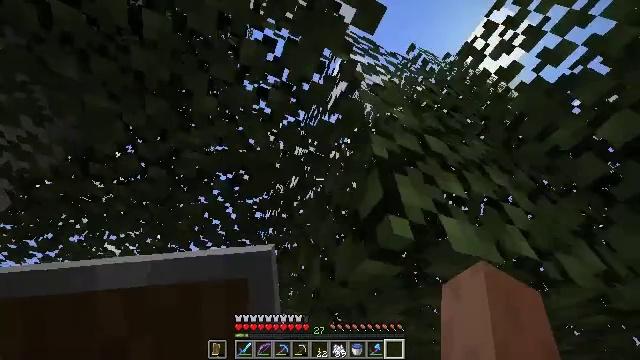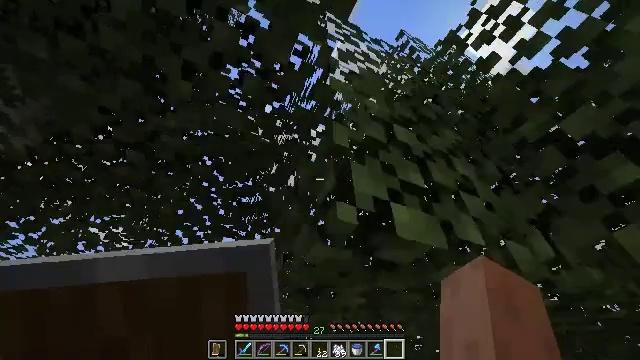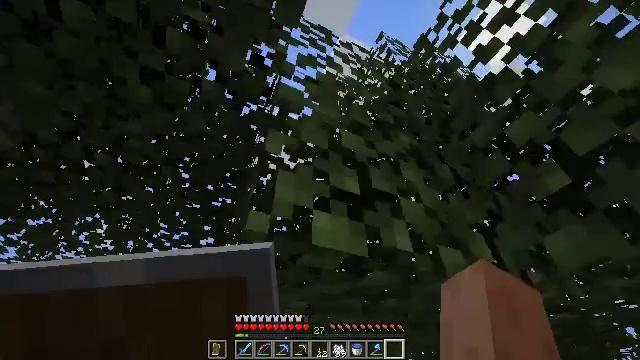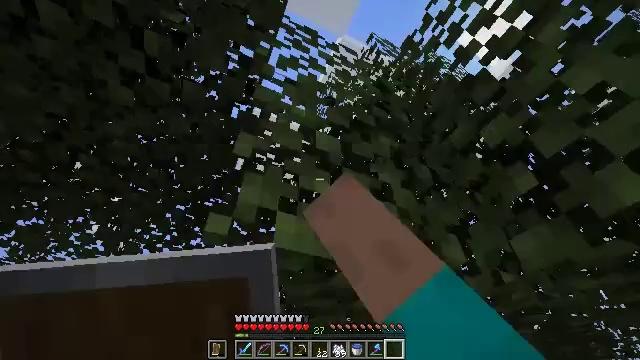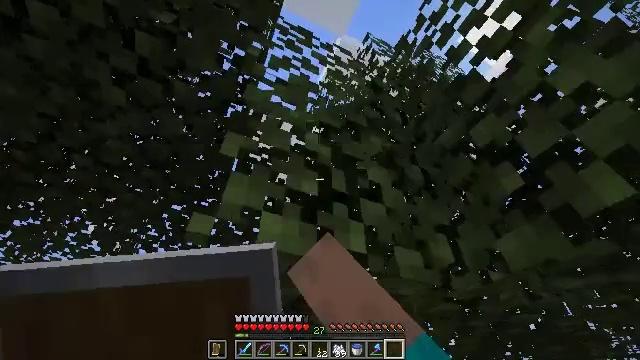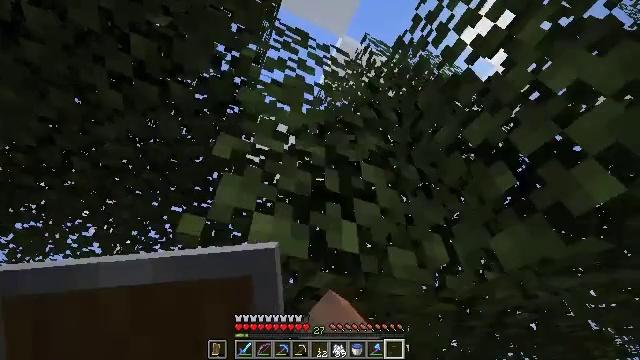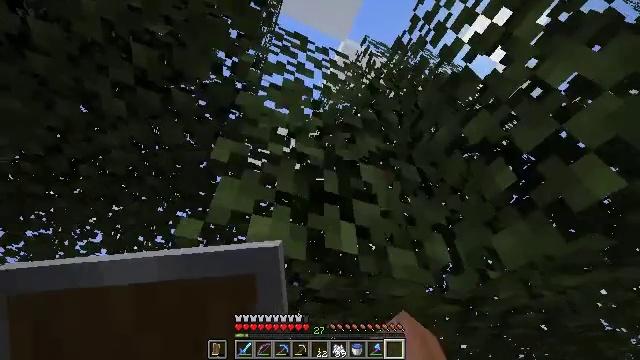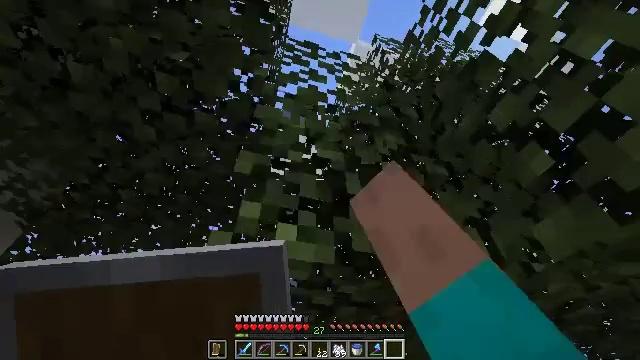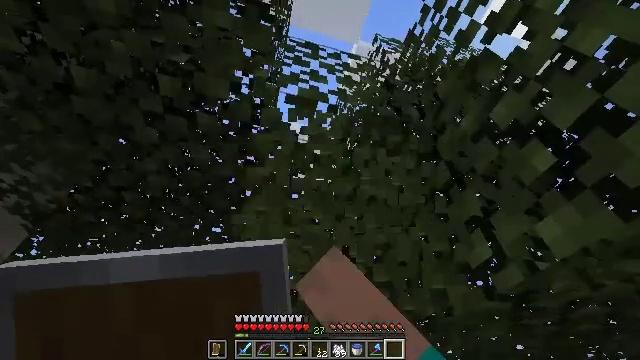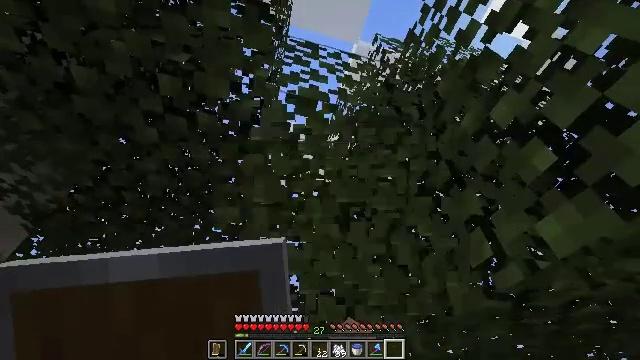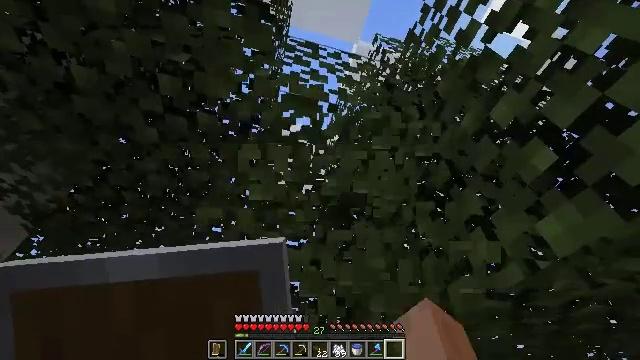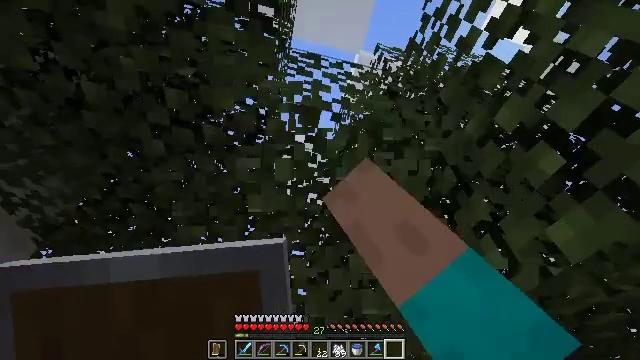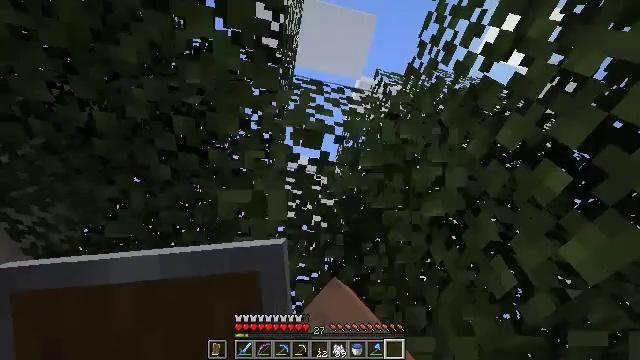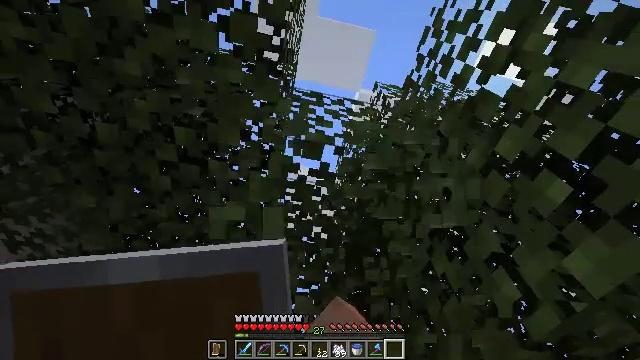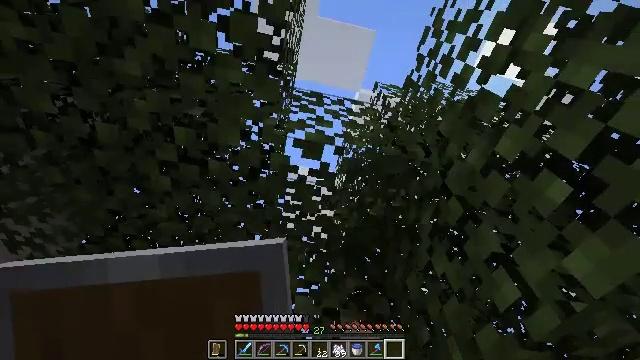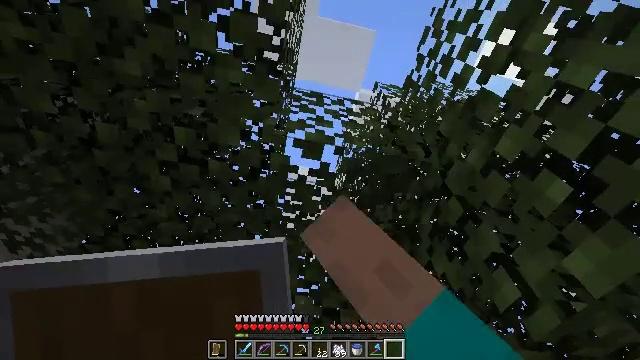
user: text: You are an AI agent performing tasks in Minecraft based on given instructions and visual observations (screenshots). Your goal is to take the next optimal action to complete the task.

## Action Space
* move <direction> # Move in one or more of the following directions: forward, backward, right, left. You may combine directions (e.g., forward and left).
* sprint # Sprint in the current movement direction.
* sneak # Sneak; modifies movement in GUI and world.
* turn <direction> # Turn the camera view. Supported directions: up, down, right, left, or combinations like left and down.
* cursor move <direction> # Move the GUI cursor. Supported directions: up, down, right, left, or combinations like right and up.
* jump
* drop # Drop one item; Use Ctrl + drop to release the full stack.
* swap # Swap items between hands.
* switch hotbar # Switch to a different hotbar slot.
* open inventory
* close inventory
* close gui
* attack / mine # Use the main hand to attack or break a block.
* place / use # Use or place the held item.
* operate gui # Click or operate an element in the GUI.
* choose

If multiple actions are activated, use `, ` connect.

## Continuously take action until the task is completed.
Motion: motion action
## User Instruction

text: Break the birch leaves block.
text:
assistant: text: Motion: move right, turn right and down
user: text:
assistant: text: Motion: move right, attack / mine
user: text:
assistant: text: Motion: attack / mine
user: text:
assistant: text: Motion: attack / mine
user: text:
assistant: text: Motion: attack / mine
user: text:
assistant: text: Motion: turn left, attack / mine
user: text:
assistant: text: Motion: turn left and up, attack / mine
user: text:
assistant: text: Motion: attack / mine
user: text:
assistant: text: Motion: attack / mine
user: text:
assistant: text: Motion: attack / mine
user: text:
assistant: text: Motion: turn left and up, attack / mine
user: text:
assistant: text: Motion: turn left and up, attack / mine
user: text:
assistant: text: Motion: turn up, attack / mine
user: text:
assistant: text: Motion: attack / mine
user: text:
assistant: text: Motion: attack / mine
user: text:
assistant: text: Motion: attack / mine
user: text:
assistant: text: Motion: attack / mine
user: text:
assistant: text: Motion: attack / mine
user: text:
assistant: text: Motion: move forward, attack / mine
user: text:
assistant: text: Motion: move forward, turn left and down, attack / mine
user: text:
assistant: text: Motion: move forward, attack / mine
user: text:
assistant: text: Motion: attack / mine
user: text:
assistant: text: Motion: attack / mine
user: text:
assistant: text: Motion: attack / mine
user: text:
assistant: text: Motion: attack / mine
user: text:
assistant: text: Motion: turn down, attack / mine
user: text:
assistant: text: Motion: turn down, attack / mine
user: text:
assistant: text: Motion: attack / mine
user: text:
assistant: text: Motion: attack / mine
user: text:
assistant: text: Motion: attack / mine